Field crop: maize
Growth stage: 2
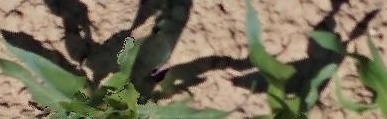
Species: maize